Interaction volume radius: 10 \u00c5
Interaction volume height: 40 \u00c5
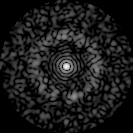
Disorder parameter: 0.8341